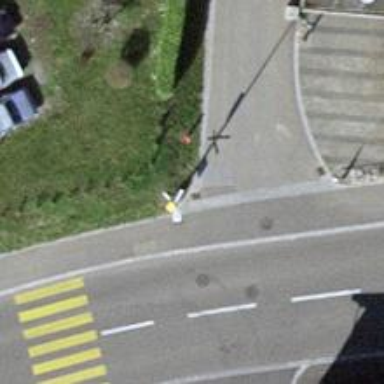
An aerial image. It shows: Post box is visible.